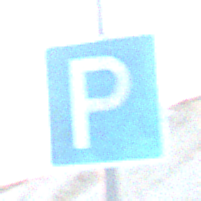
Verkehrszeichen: Parken
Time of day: SunriseSunset
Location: Outdoor (Beach)
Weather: PartlyCloudy
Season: NotSpecified
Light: Natural